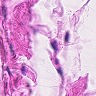
Metastatic tissue present: no